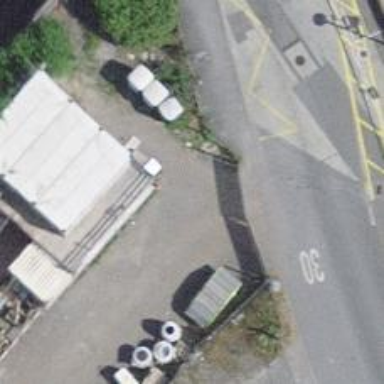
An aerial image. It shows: Paved footway.